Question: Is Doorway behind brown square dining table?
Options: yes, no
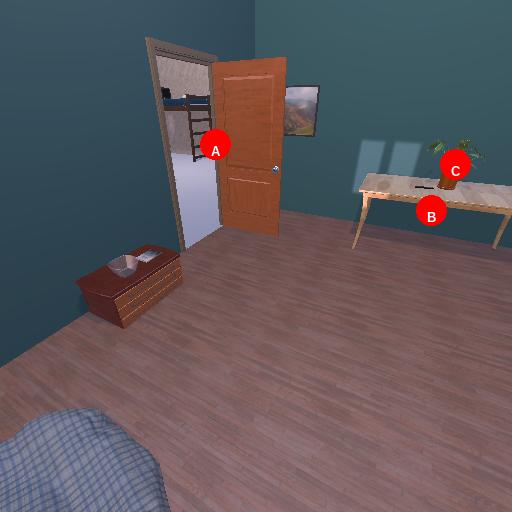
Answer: yes